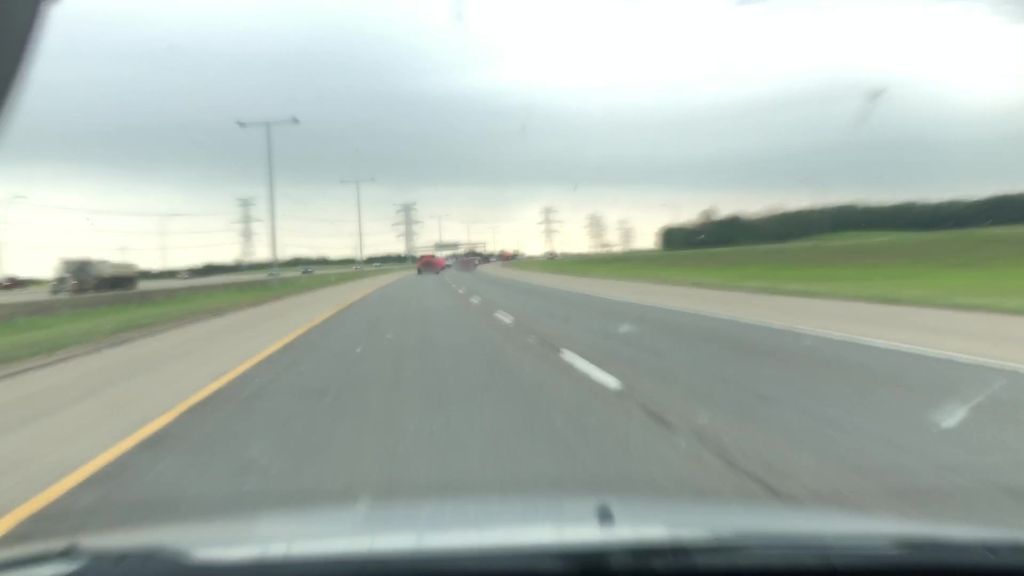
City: edmonton